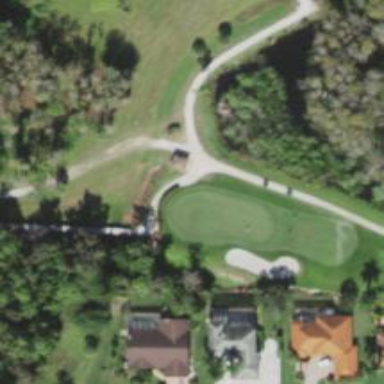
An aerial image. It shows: Golf hole.